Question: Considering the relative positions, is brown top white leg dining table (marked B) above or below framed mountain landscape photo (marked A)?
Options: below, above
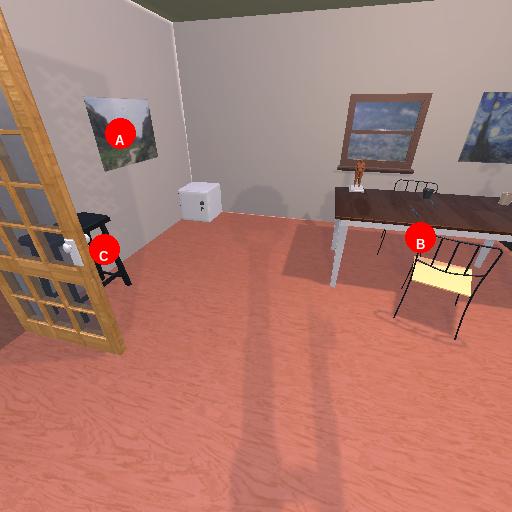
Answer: below